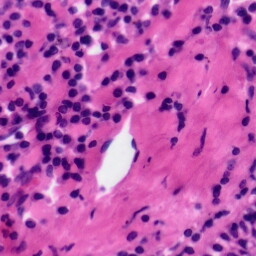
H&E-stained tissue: Tonsil